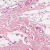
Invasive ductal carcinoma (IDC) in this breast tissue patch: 0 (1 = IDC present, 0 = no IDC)